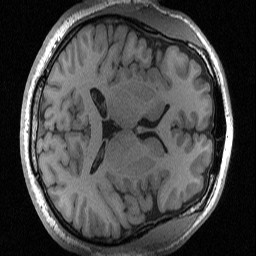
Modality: T1w
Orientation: axial